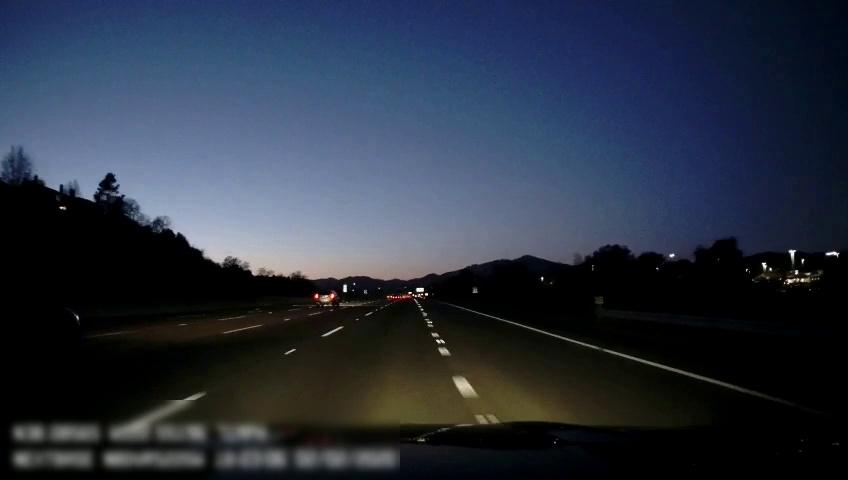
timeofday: Dusk/Dawn/Twilight
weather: Other
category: Drivable Space
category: Vehicles | SUV
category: Vehicles | SUV
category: Lanes | Alternate Lane
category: Lanes | Alternate Lane
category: Lanes | Alternate Lane
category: Lanes | Alternate Lane
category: Lanes | Alternate Lane
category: Lanes | Alternate Lane